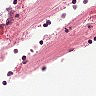
Metastatic tissue present: no